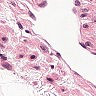
Metastatic tissue present: no